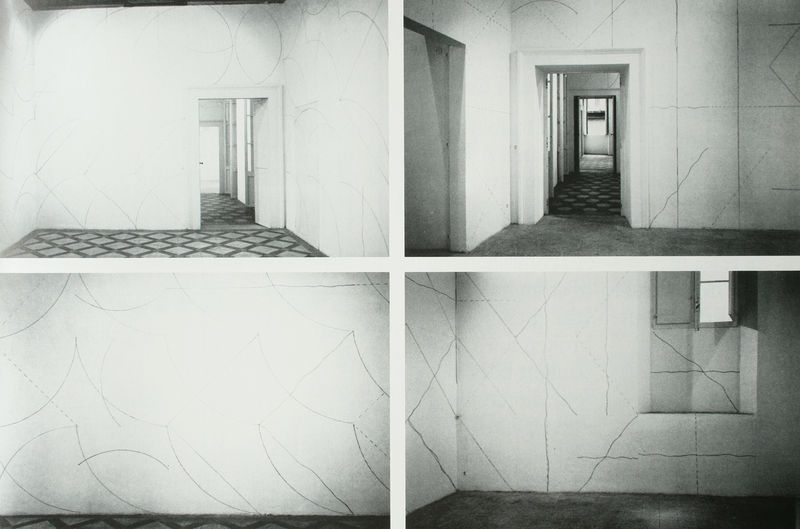
Titel: All two-part combinations
Künstler: Sol Lewitt
Standort: Varese
Institution: Privatsammlung
Schlagwörter: weiß, dreieck, fenster, grau, hell, kariert, raum, schwarz, tür, malerei, muster, wand, architektur, rahmen, innenraum, boden, fensterläden, fotos, ecke, bogen, türen, fläche, leer, linien, laden, wohnung, durchgang, striche, collage, foto, bögen, wände, eingang, gang, fensterladen, durchblick, kreuz, rechteck, fliesen, flur, kacheln, räume, entwurf, serie, struktur, frei, fäden, fließen, bemalung, quadrat, böden, installation, wänder, rauminstallation, anstrich, stuktur